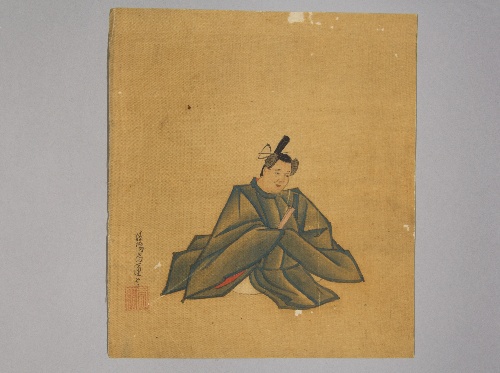
Artist: Kano Shōun
Artist bio: 1637–1702
Date: 17th century
Object type: Painting
Classification: Paintings
Medium: Unmounted shikisi leaf; ink and color on silk
Culture: Japan
Period: Edo period (1615–1868)
Dimensions: 7 1/4 × 6 1/2 in. (18.4 × 16.5 cm)
Department: Asian Art
Credit line: Gift of Estate of Samuel Isham, 1914
Accession year: 1914
Repository: Metropolitan Museum of Art, New York, NY
Tags: Men|Poets